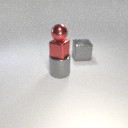
small red metal sphere above large gray metal cylinder